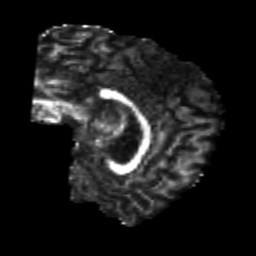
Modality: FA
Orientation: sagittal
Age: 21
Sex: male
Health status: healthy
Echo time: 0.074 s